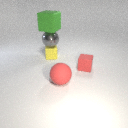
large red rubber sphere to the right of small yellow rubber cube